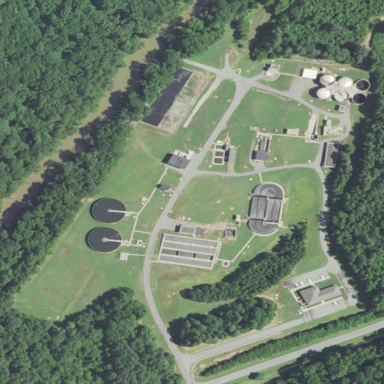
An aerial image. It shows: View of wastewater plant.